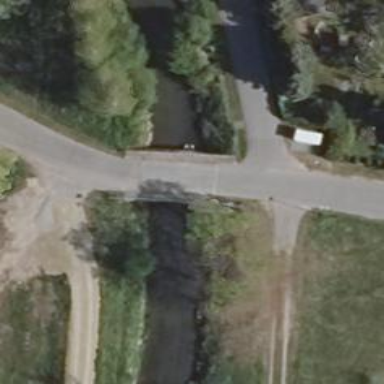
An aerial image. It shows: Unclassified road with bridge.